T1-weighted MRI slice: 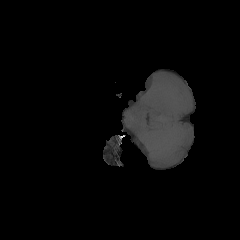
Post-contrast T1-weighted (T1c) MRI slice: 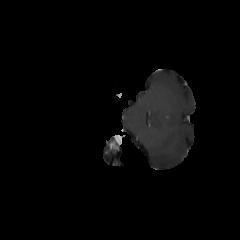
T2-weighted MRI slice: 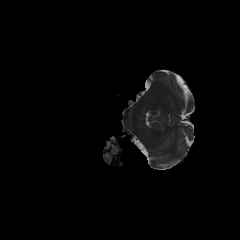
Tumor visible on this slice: no